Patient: sex M, age 36
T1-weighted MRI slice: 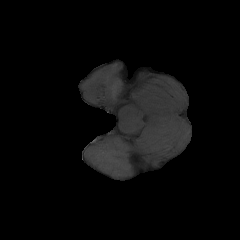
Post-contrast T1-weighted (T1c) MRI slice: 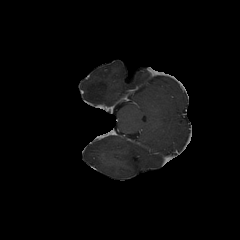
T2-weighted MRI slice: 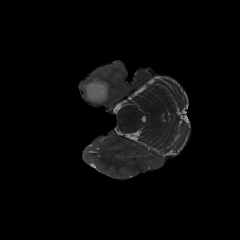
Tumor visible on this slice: yes
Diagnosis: Glioblastoma, IDH-wildtype
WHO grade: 4